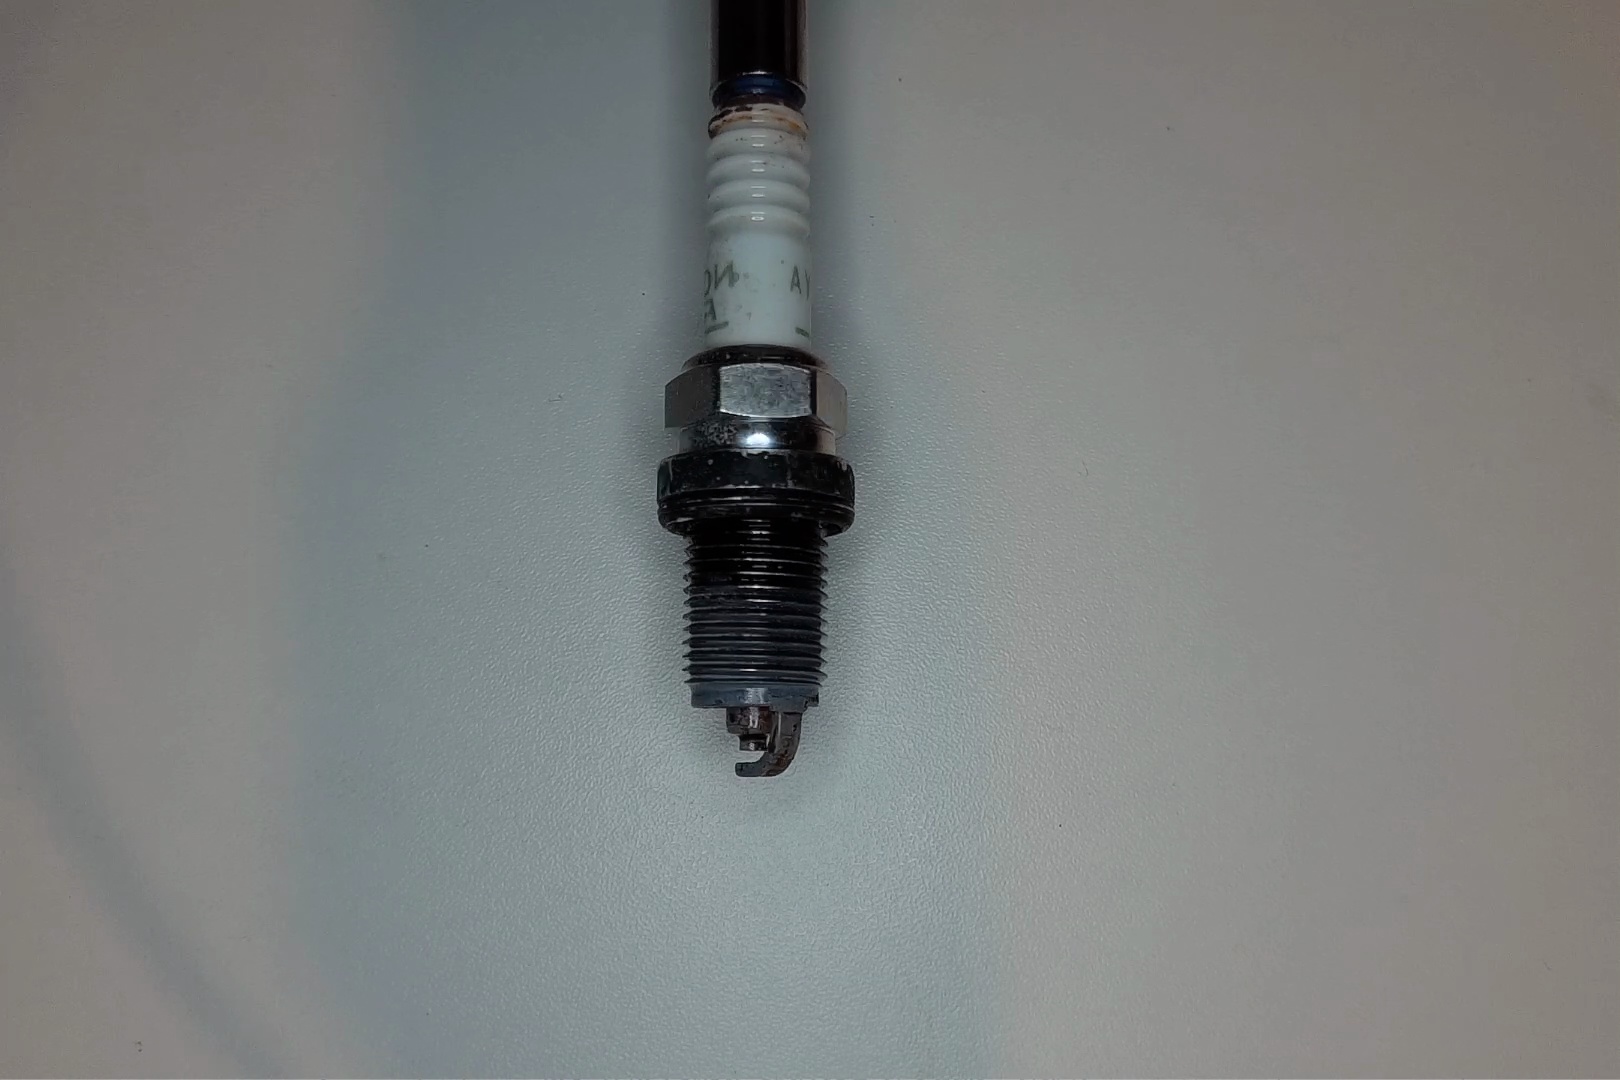
Label: anomaly